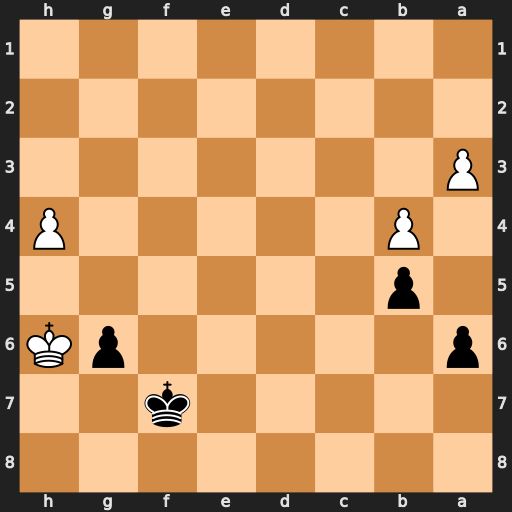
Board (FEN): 8/5k2/p5pK/1p6/1P5P/P7/8/8
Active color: b
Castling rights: -
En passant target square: -
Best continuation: Kf6 Kh7 g5 hxg5+ Kxg5